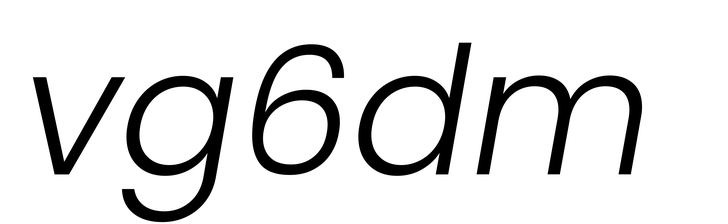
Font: Poppins-LightItalic